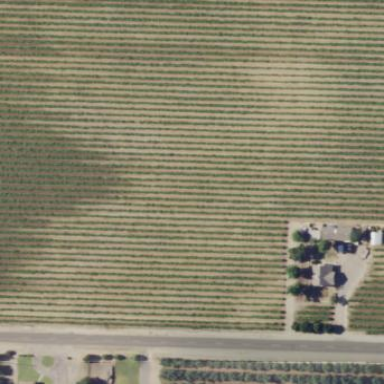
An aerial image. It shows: Vineyard with grape crops.